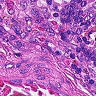
Metastatic tissue present: no